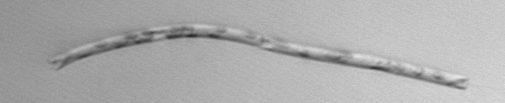
Label: Eucampia_morphytype1